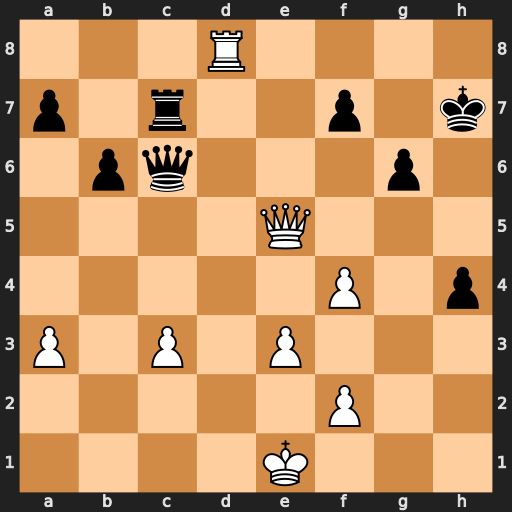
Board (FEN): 3R4/p1r2p1k/1pq3p1/4Q3/5P1p/P1P1P3/5P2/4K3
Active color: w
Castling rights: -
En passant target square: -
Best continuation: Qh8#